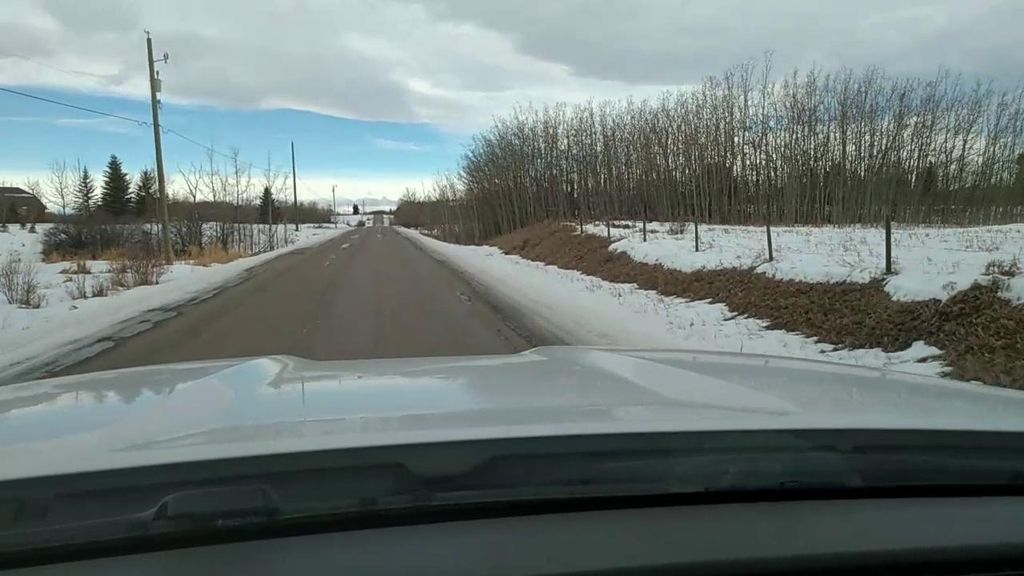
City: calgary